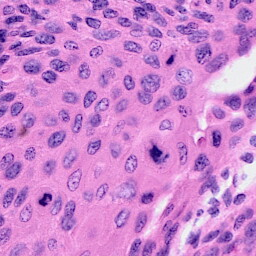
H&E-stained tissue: Cervix